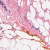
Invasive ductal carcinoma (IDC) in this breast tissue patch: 1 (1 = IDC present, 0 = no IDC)